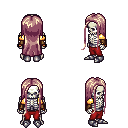
a pixel art fantasy rpg character, male body template, skeleton, gold arm armor, red pants, white blonde extra-long hairstyle, leather bracers, metal boots, four views (front, back, left, right), 2x2 character sprite sheet, small pixel art, hard edges, no anti-aliasing